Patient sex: F
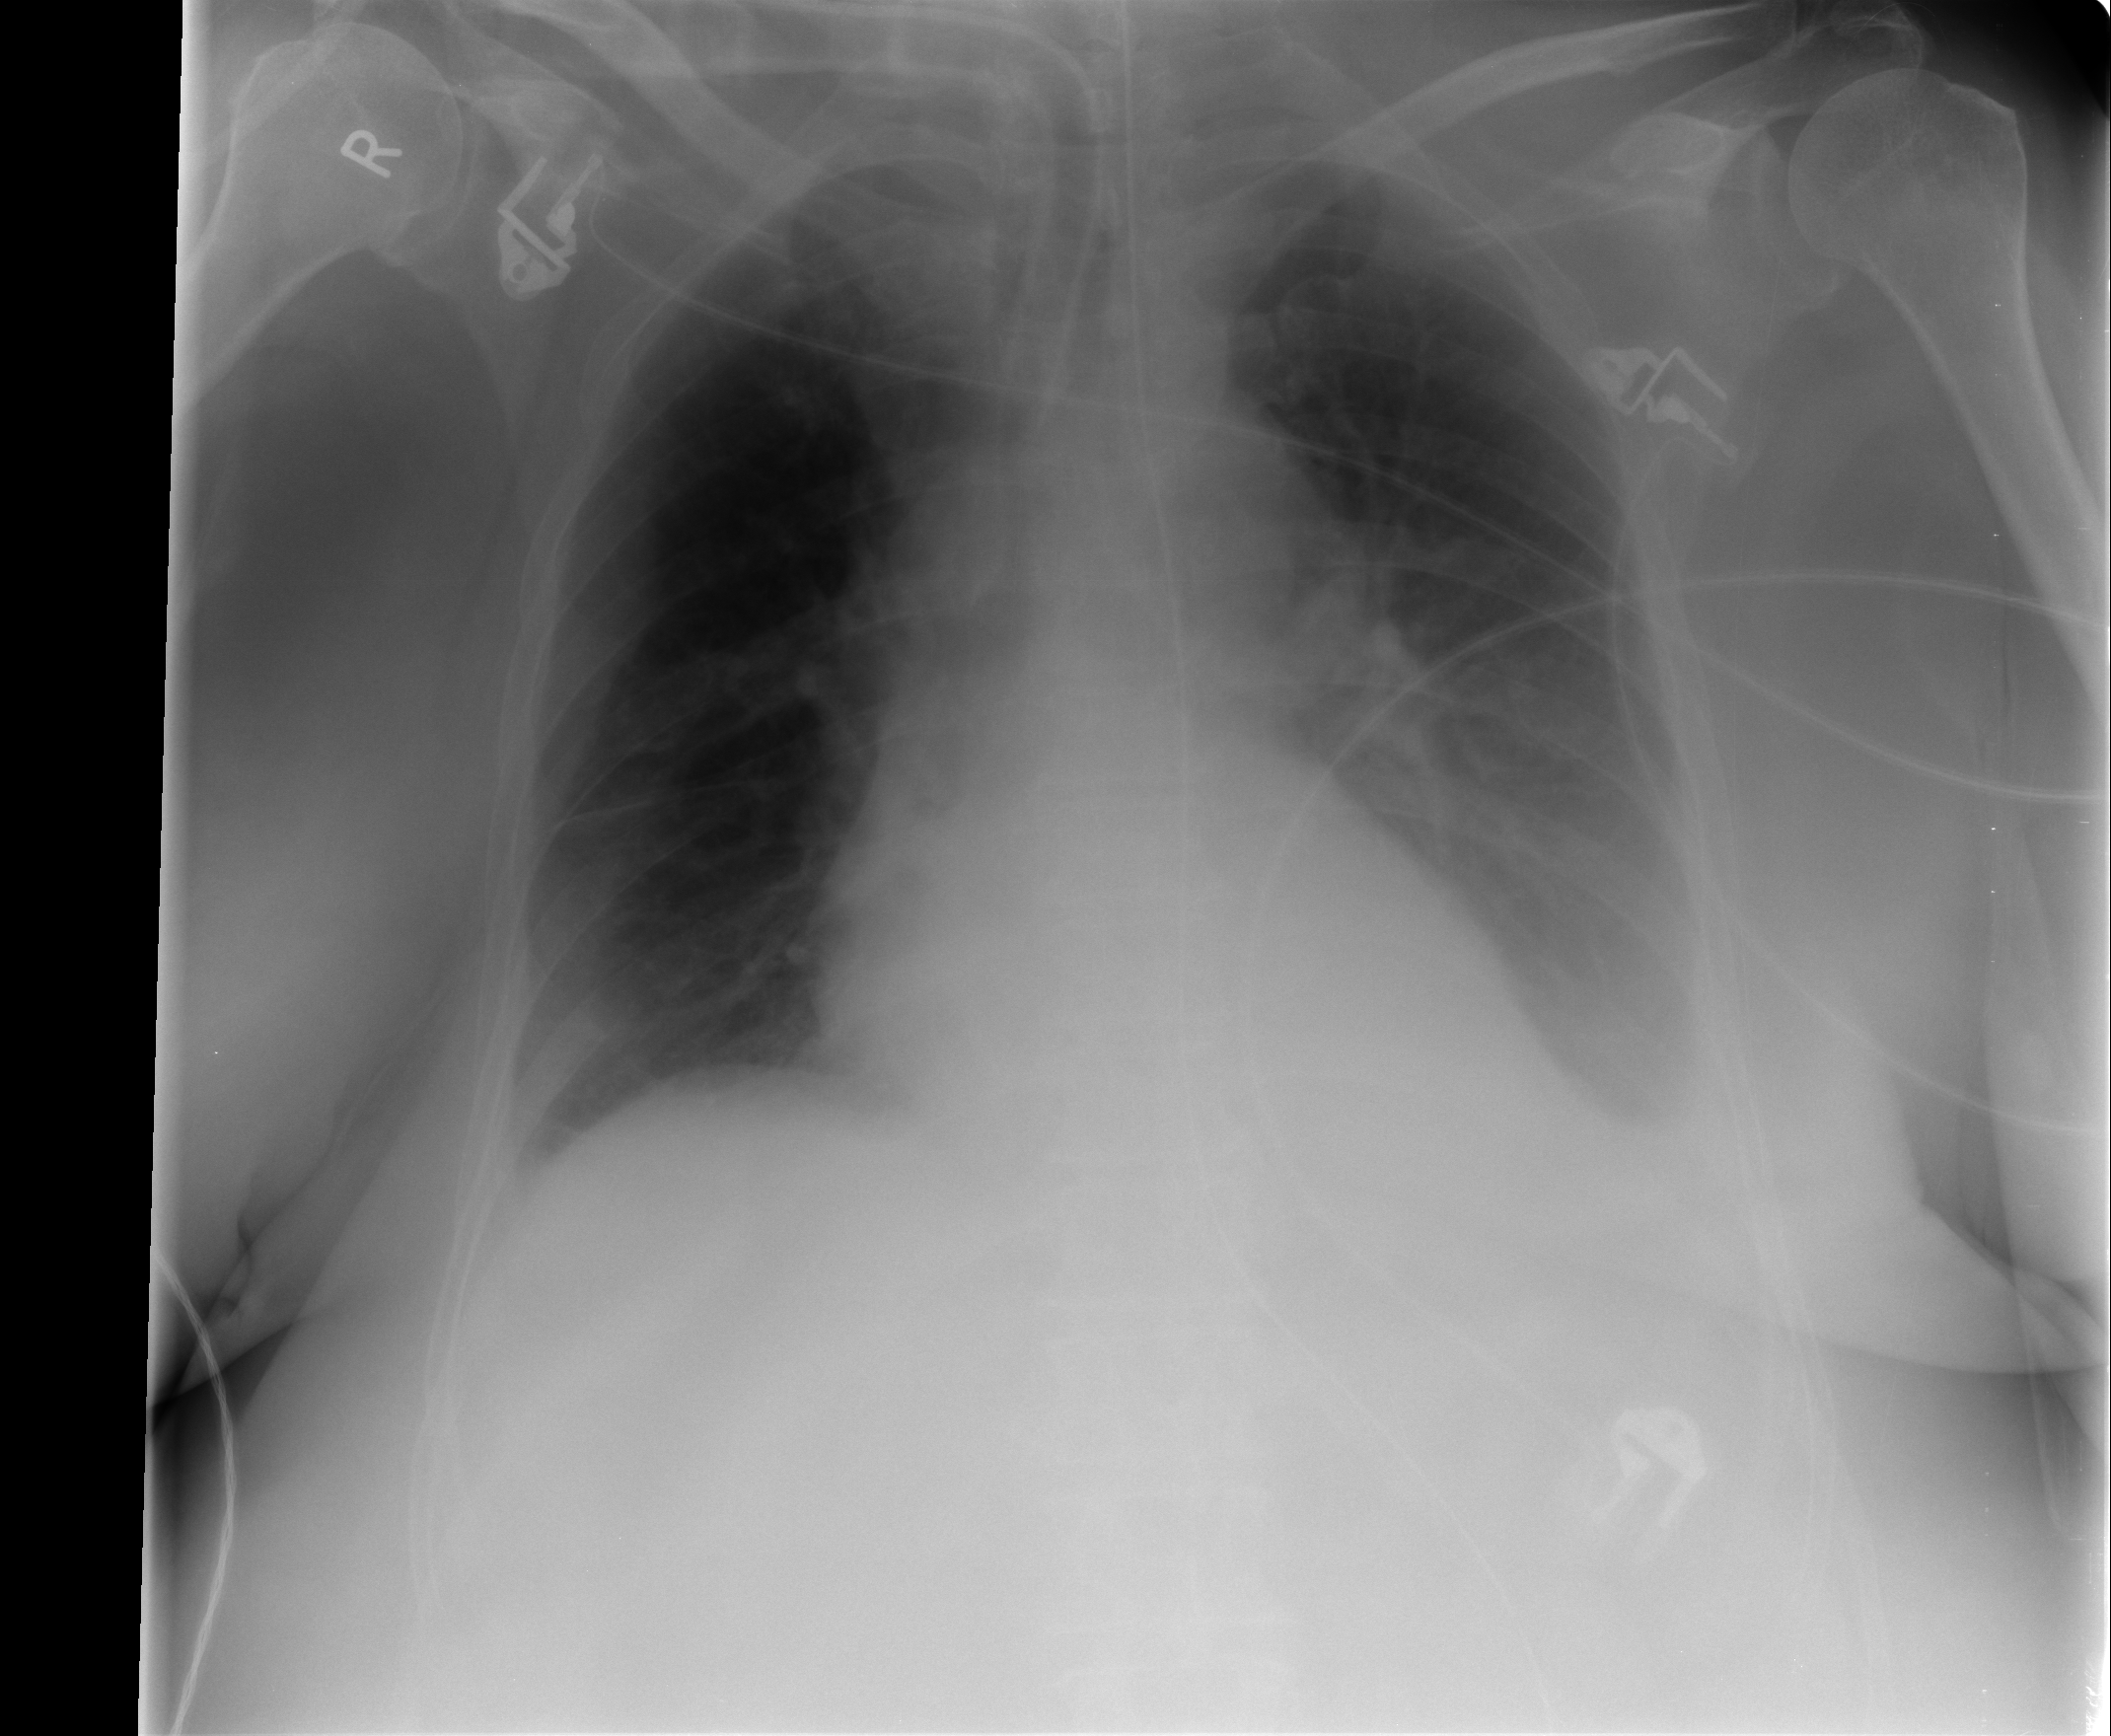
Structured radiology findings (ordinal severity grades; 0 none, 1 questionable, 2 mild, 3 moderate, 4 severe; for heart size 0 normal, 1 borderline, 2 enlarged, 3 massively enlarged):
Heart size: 0
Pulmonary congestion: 1
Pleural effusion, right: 1
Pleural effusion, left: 2
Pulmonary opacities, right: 0
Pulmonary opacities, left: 1
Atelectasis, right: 2
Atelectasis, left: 2